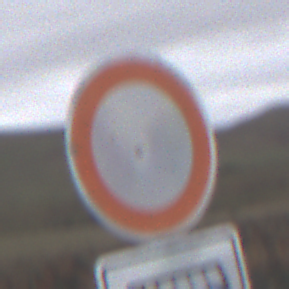
Verkehrszeichen: VerbotFahrzeugeAllerArt
Zusatzzeichen unten: MehrspurigeFahrzeugeFrei5
Umgebung: Outdoor, Nature
Tageszeit: Midday
Wetter: Overcast
Licht: Natural
Jahreszeit: NotSpecified
Kontrast: LowContrast